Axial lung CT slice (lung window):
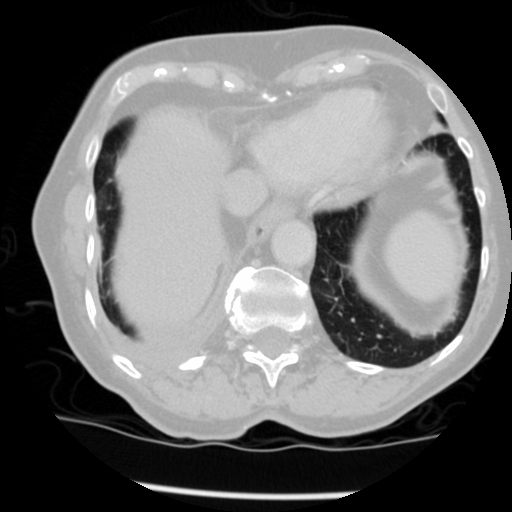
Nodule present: no